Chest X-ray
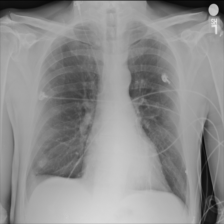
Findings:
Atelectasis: negative
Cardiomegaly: negative
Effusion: negative
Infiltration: negative
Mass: negative
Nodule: negative
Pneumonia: negative
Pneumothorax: negative
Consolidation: negative
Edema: negative
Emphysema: negative
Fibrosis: negative
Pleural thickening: negative
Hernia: negative